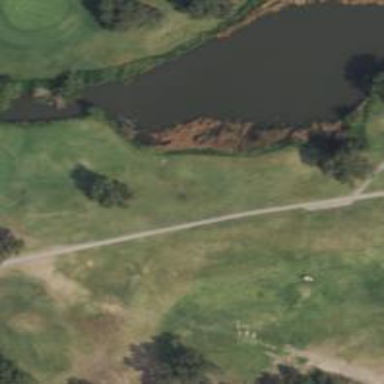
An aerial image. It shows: Well-maintained path used for golfing.